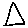
Label: triangle